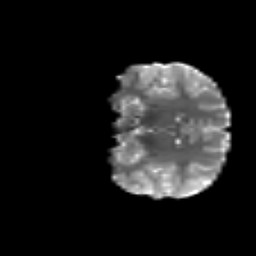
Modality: T2w
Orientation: coronal
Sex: female
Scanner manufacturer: siemens
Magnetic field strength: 3 T
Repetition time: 5 s
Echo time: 0.071 s